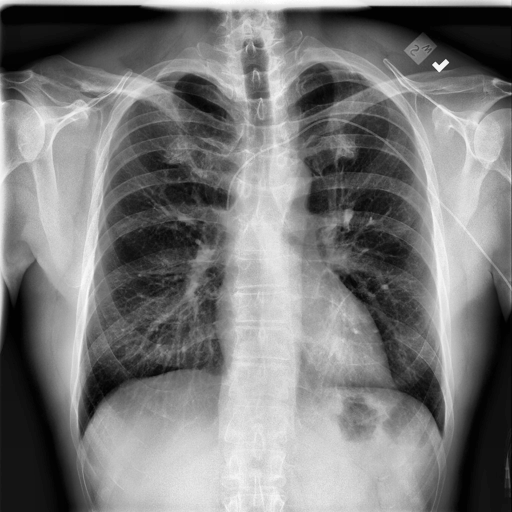
Finding: NORMAL